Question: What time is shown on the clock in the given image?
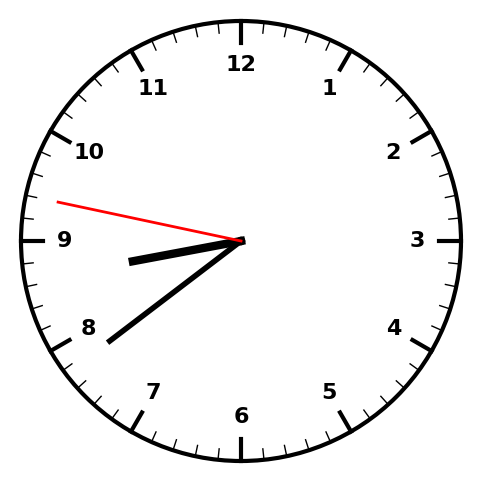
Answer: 08:38:47